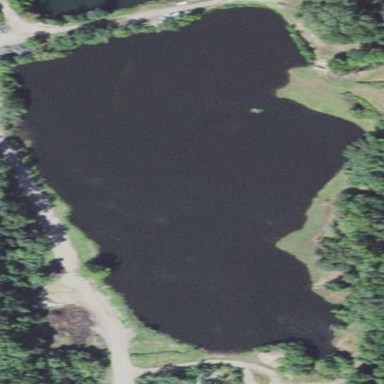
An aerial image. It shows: Lake with natural water.